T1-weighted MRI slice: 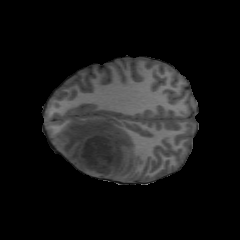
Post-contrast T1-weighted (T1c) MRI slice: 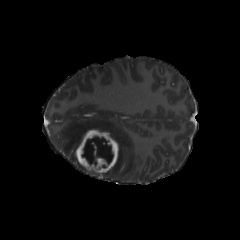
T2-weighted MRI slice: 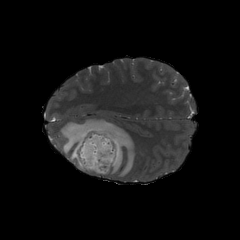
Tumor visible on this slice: yes